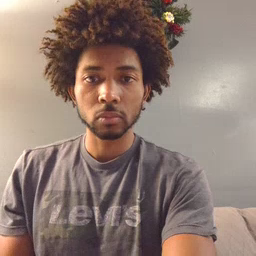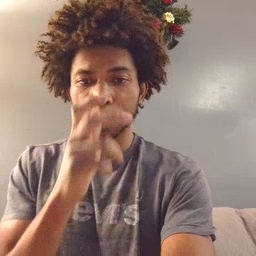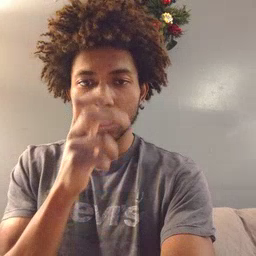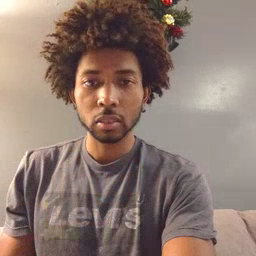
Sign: bug